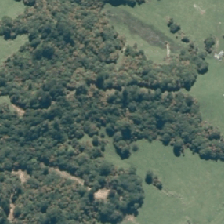
Land cover: broadleaved_indigenous_hardwood